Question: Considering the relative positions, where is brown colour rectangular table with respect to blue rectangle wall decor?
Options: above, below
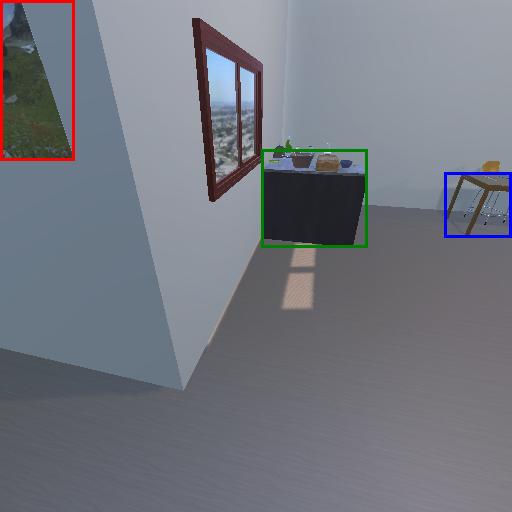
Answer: above